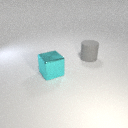
large cyan metal cube in front of large gray rubber cylinder